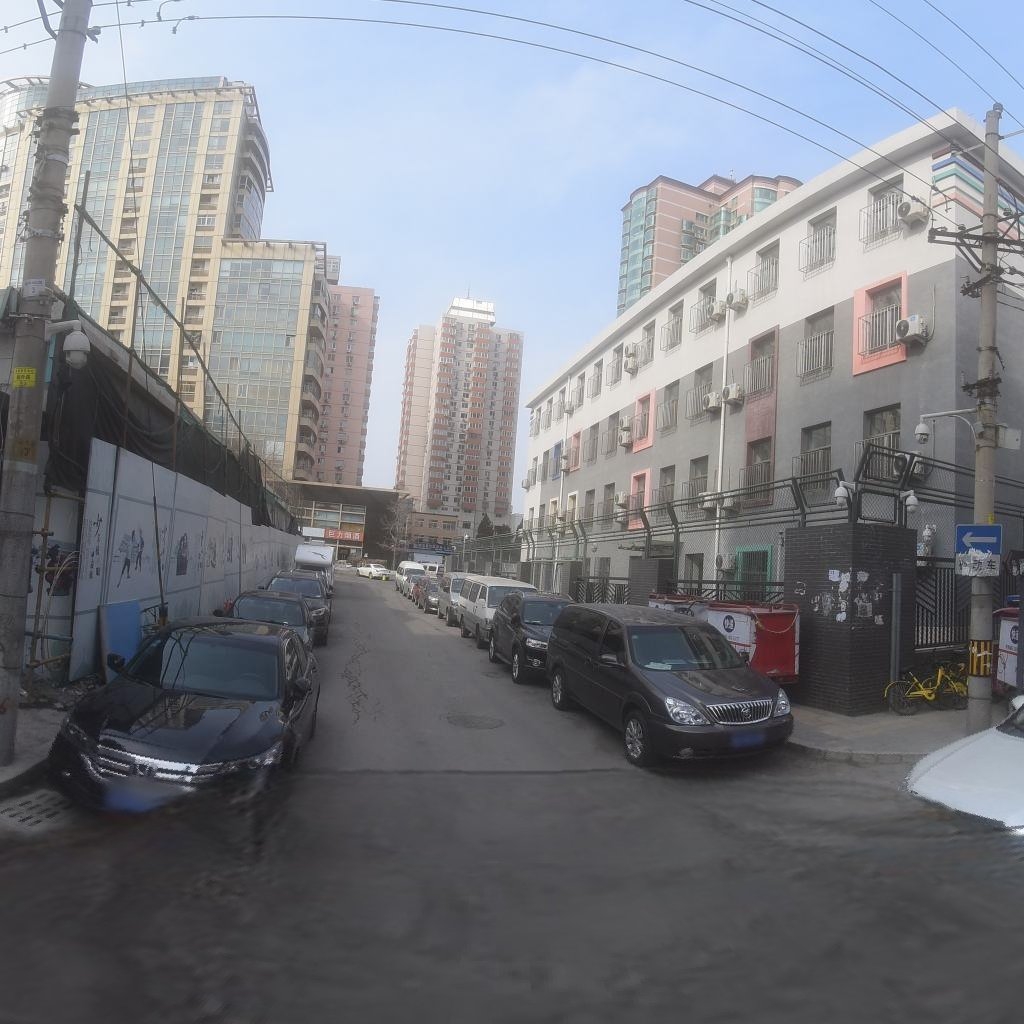
Region: Chaoyang
Road damage annotations: alligator crack, manhole cover